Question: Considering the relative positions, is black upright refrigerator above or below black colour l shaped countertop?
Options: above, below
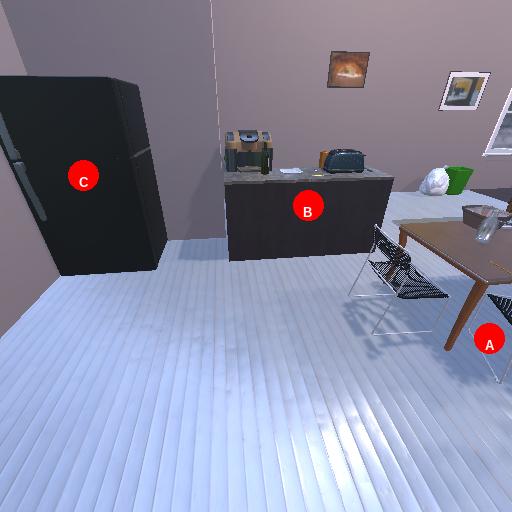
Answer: above